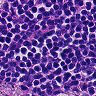
Metastatic tissue present: no